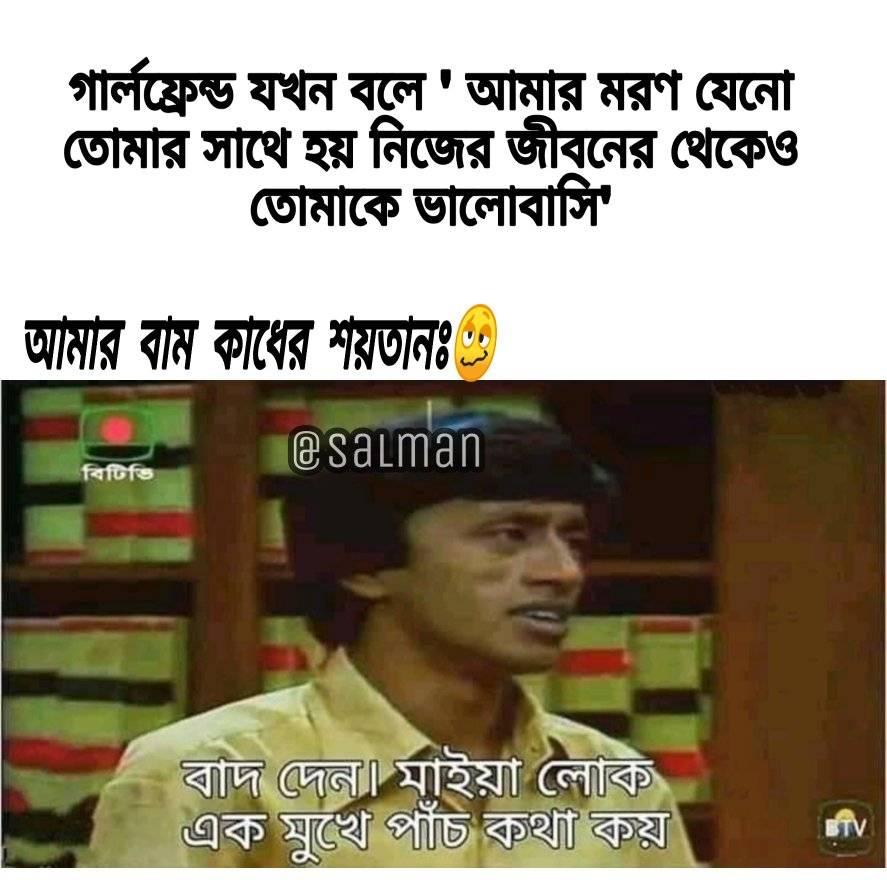
Caption: গার্লফ্রেন্ড যখন বলে ' আমার মরণ যেনো তোমার সাথে হয় নিজের জীবনের থেকেও তোমাকে ভালবাসি '     আমার বাম কাধের শয়তানঃ     বাদ দেন । মাইয়া লোক এক মুখে পাঁচ কথা কয়
Label: hate